Field crop: maize
Growth stage: 2
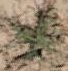
Species: salsola